Question: I got an DLL registered on my local system. (Which I didn't own)
When I create the COM object using VBScript and calling the function everything works fine:
'''
set Elo = CreateObject("jniwrapper.elocomserver")
Elo.refreshIntray()
'''
But when using C#.net I get an 'NotImplementedException':

'''
Type javaClientComServerType = Type.GetTypeFromProgID("jniwrapper.elocomserver");
dynamic eloJavaClient = Activator.CreateInstance(javaClientComServerType);
eloJavaClient.refreshIntray();
'''
Any idea whats going on here and how to fix it?
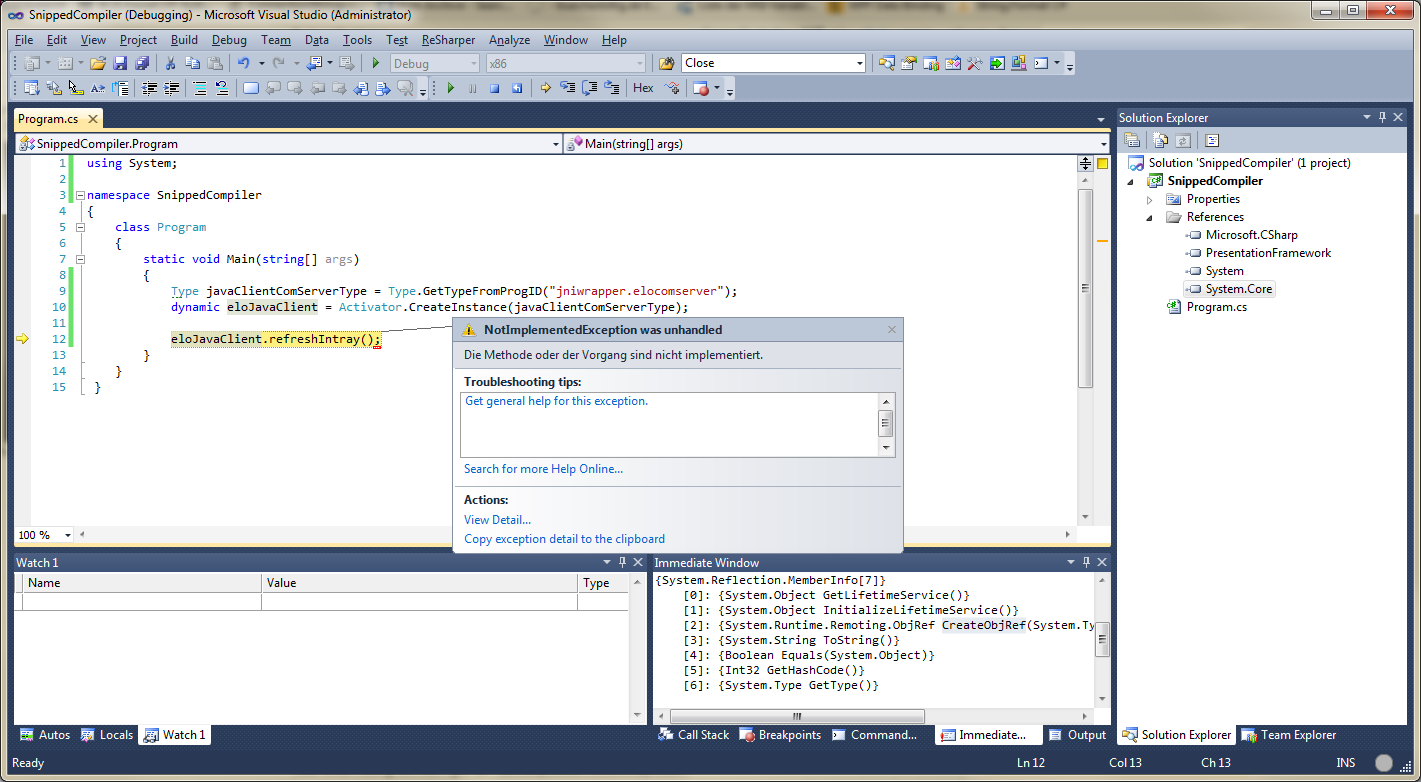
Answer: This seems to be an issue related with .NET COM interop through DLR (dynamic language runtime) in association with the COM bridge that the COM-Server (Java program wrapped through JNI utilizes). I suspect the latter to be ComfyJ from Teamdev. You can work around the issue by providing an implementation of IDynamicMetaObjectProvider and DynamicMetaObject. For a start see the code below:
'''
using System;
using System.Collections.Generic;
using System.Text;
using System.Dynamic;
using System.IO;
using System.Linq.Expressions;
using System.Reflection;
using System.Runtime.InteropServices;
using Microsoft.Win32;
using System.Diagnostics;
class DynamicCOMObject : IDynamicMetaObjectProvider, IDisposable
{
private Type m_comType = null;
private object m_comHolder = null;
public DynamicCOMObject(string progId)
{
m_comType = Type.GetTypeFromProgID(progId);
m_comHolder = Activator.CreateInstance(m_comType);
}
public void Dispose()
{
if (m_comHolder != null)
{
Marshal.ReleaseComObject(m_comHolder);
m_comHolder = null;
}
}
#region IDynamicMetaObjectProvider Members
DynamicMetaObject IDynamicMetaObjectProvider.GetMetaObject(
System.Linq.Expressions.Expression parameter)
{
return new DynamicCOMObjectMetaObject(parameter, this);
}
#endregion
private class DynamicCOMObjectMetaObject : DynamicMetaObject
{
internal DynamicCOMObjectMetaObject(
System.Linq.Expressions.Expression parameter,
DynamicCOMObject value)
: base(parameter, BindingRestrictions.Empty, value)
{
}
public override DynamicMetaObject BindSetMember(SetMemberBinder binder,
DynamicMetaObject value)
{
// Method to call in the containing class:
string methodName = "SetValue";
// setup the binding restrictions.
BindingRestrictions restrictions =
BindingRestrictions.GetTypeRestriction(Expression, LimitType);
// setup the parameters:
Expression[] args = new Expression[2];
// First parameter is the name of the property to Set
args[0] = Expression.Constant(binder.Name);
// Second parameter is the value
args[1] = Expression.Convert(value.Expression, typeof(object));
// Setup the 'this' reference
Expression self = Expression.Convert(Expression, LimitType);
// Setup the method call expression
Expression methodCall = Expression.Call(self,
typeof(DynamicCOMObject).GetMethod(methodName),
args);
// Create a meta object to invoke Set later:
DynamicMetaObject setDictionaryEntry = new DynamicMetaObject(
methodCall,
restrictions);
// return that dynamic object
return setDictionaryEntry;
}
public override DynamicMetaObject BindGetMember(GetMemberBinder binder)
{
// Method call in the containing class:
string methodName = "GetValue";
// One parameter
Expression[] parameters = new Expression[]
{
Expression.Constant(binder.Name)
};
DynamicMetaObject getDictionaryEntry = new DynamicMetaObject(
Expression.Call(
Expression.Convert(Expression, LimitType),
typeof(DynamicCOMObject).GetMethod(methodName),
parameters),
BindingRestrictions.GetTypeRestriction(Expression, LimitType));
return getDictionaryEntry;
}
public override DynamicMetaObject BindInvokeMember(
InvokeMemberBinder binder, DynamicMetaObject[] args)
{
Expression[] parameters = new Expression[2];
Expression[] subs = new Expression[args.Length];
parameters[0] = Expression.Constant(binder.Name);
for (int i = 0; i < args.Length; i++)
subs[i] = args[i].Expression;
parameters[1] = Expression.NewArrayInit(typeof(object), subs);
DynamicMetaObject methodInfo = new DynamicMetaObject(
Expression.Call(
Expression.Convert(Expression, LimitType),
typeof(DynamicCOMObject).GetMethod("CallMethod"),
parameters),
BindingRestrictions.GetTypeRestriction(Expression, LimitType));
return methodInfo;
}
}
public object SetValue(string key, object value)
{
return m_comType.InvokeMember(key,
BindingFlags.Instance | BindingFlags.SetProperty | BindingFlags.Public,
null,
m_comHolder,
new object[] { value });
}
public object GetValue(string key)
{
return m_comType.InvokeMember(key,
BindingFlags.Instance | BindingFlags.GetProperty | BindingFlags.Public,
null,
m_comHolder,
null);
}
public object CallMethod(string methodName, params object[] parameters)
{
return m_comType.InvokeMember(methodName,
BindingFlags.Instance | BindingFlags.InvokeMethod | BindingFlags.Public,
null,
m_comHolder,
parameters);
}
}
'''
Usage:
'''
using (dynamic client = new DynamicCOMObject("jniwrapper.elocomserver"))
{
client.refreshIntray();
}
'''